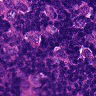
Metastatic tissue present: yes